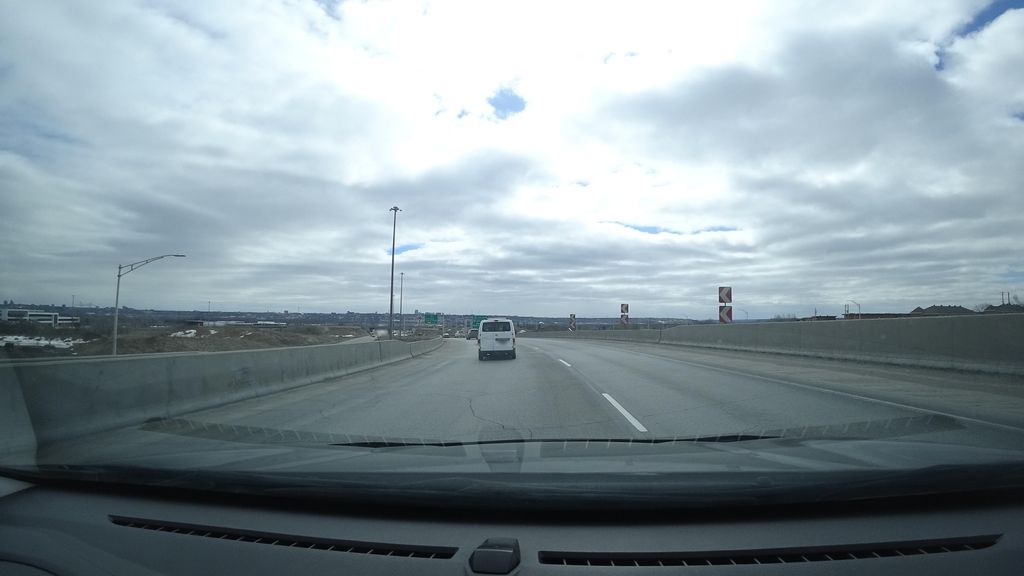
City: quebec_city